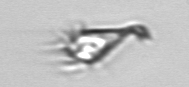
Label: Paratontonia_gracillima